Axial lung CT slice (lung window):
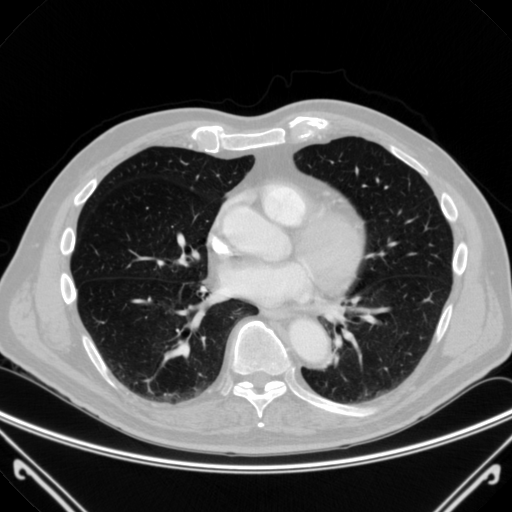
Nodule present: no